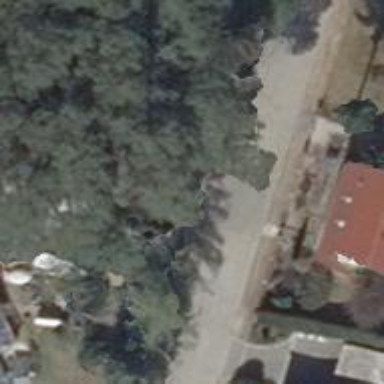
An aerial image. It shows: Footway.